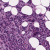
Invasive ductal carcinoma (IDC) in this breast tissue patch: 1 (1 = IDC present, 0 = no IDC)